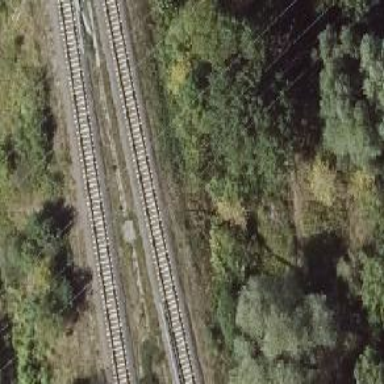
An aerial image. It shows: Railway signal.